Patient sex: F
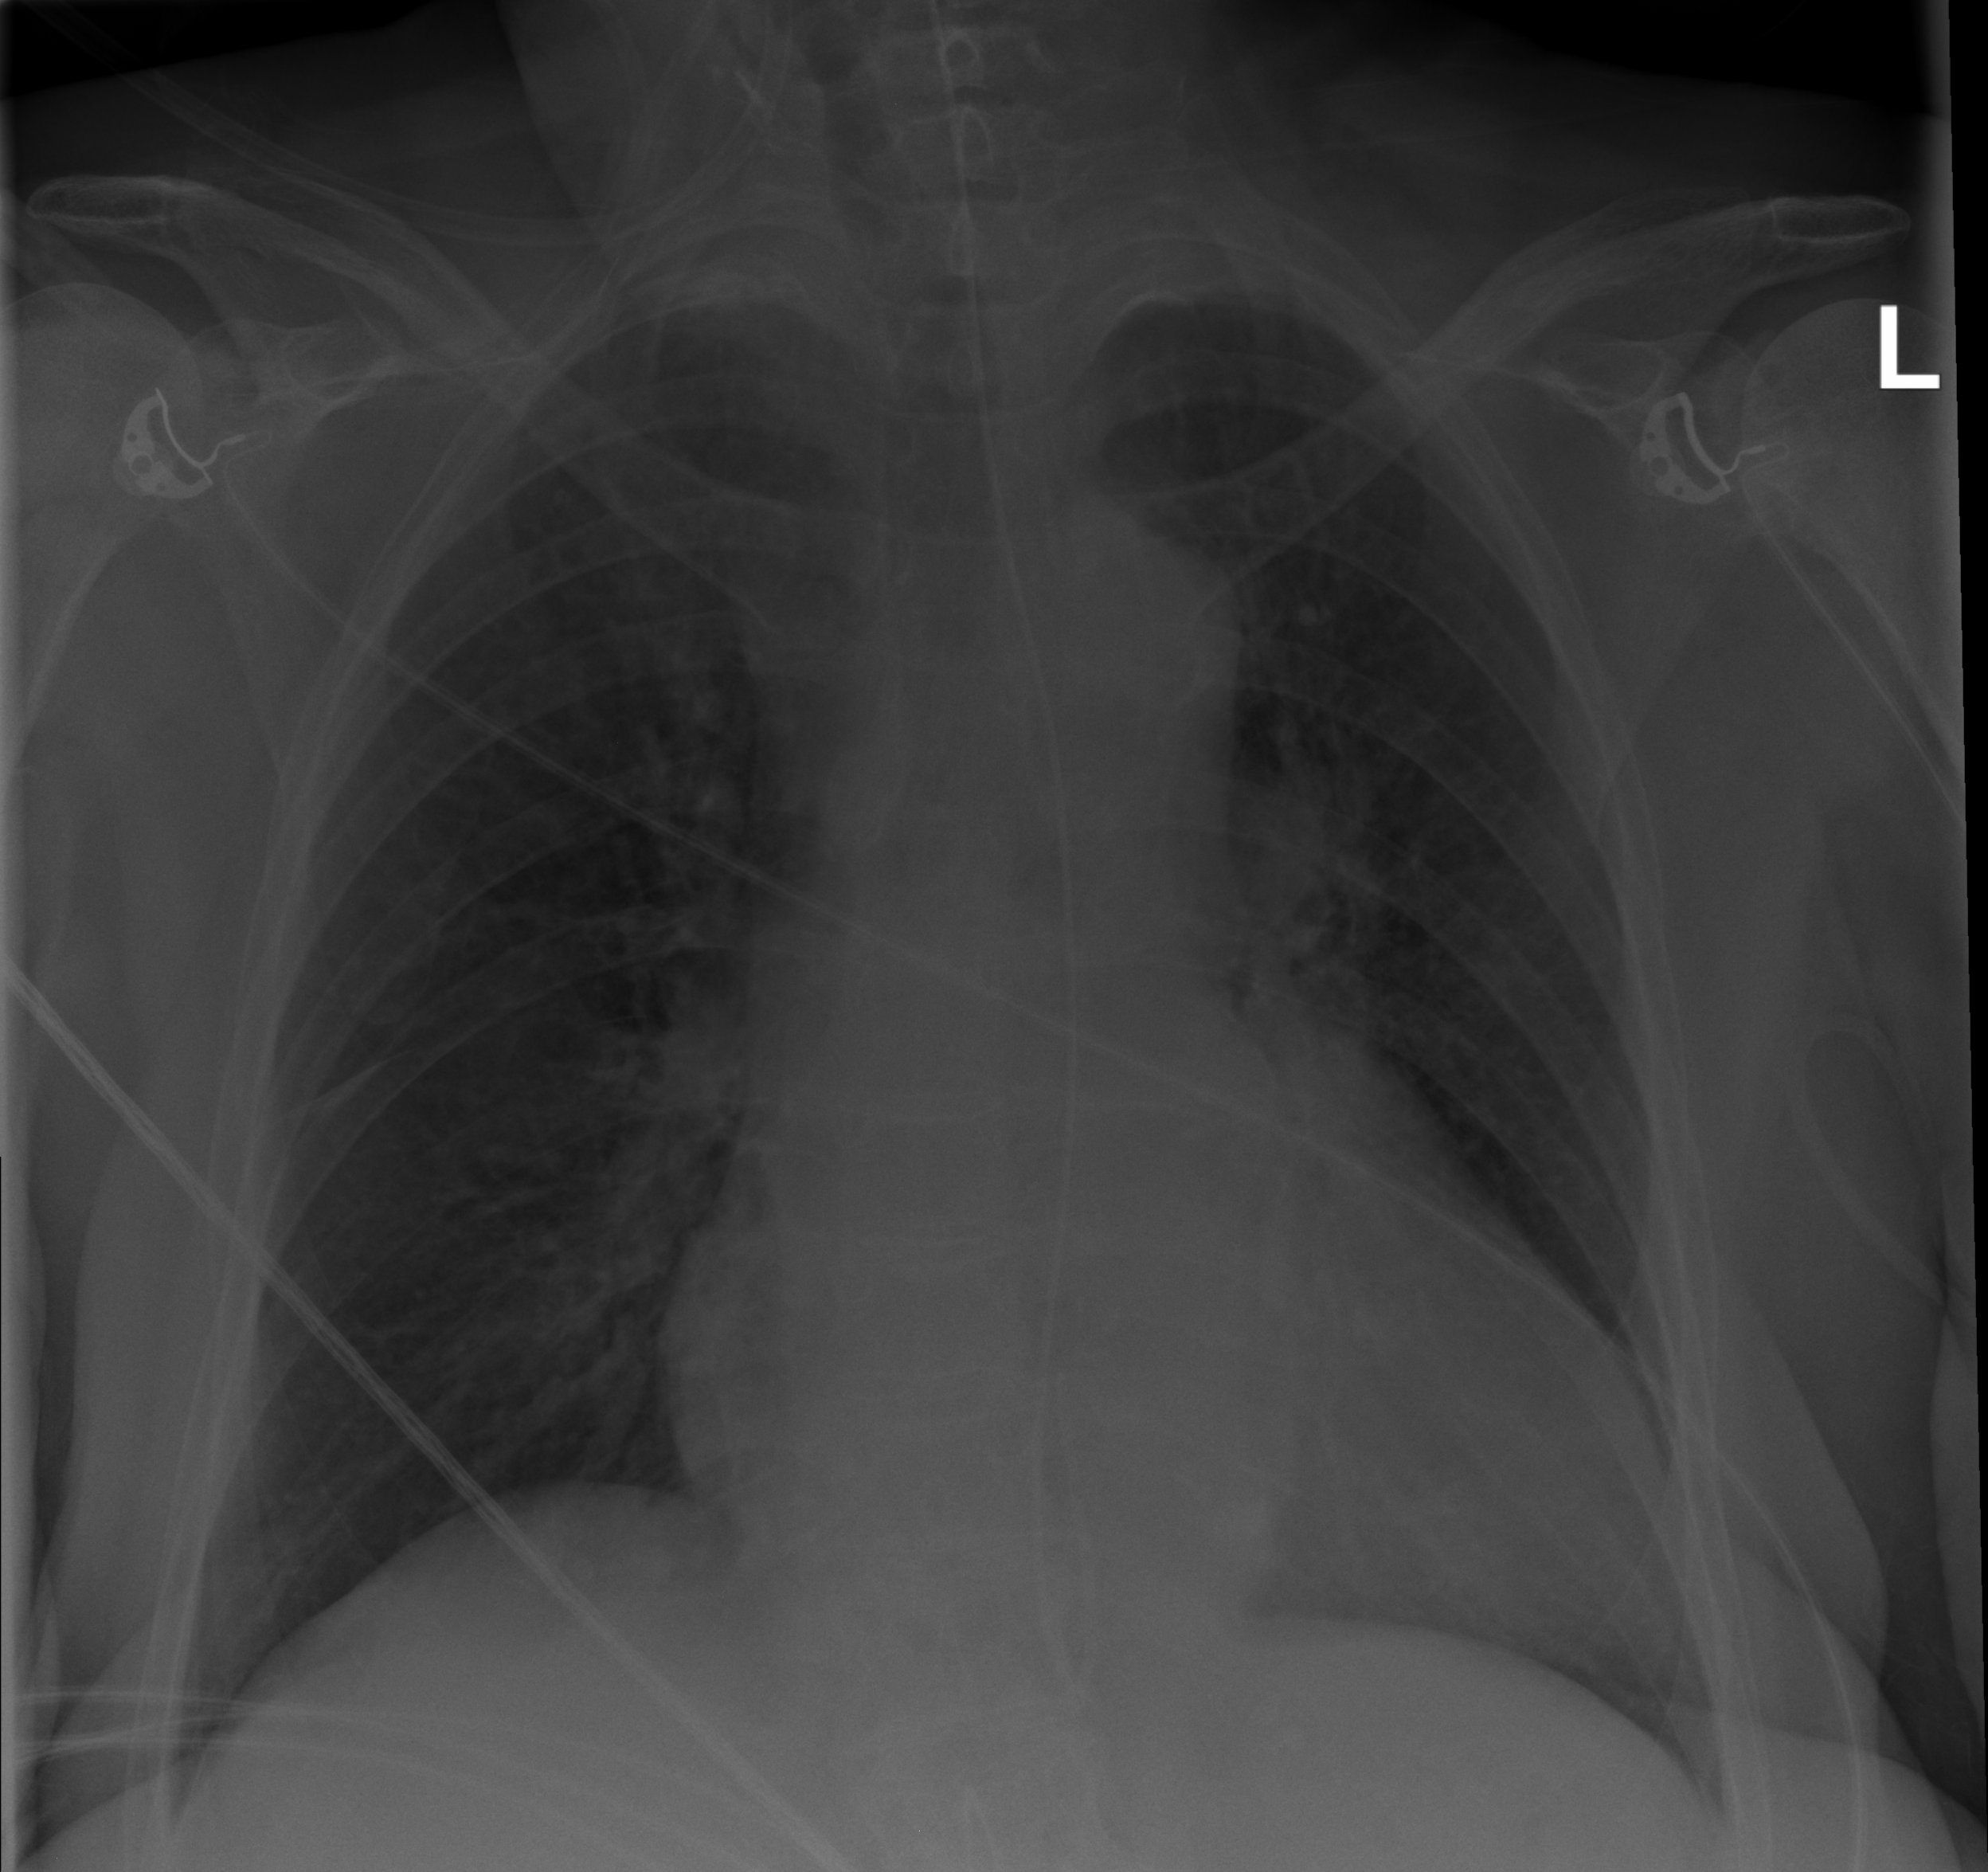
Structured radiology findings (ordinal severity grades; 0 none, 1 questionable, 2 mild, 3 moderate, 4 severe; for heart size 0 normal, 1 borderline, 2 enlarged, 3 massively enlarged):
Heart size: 2
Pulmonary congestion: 2
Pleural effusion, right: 0
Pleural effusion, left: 0
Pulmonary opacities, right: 0
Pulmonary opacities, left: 0
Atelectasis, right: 0
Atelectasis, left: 0